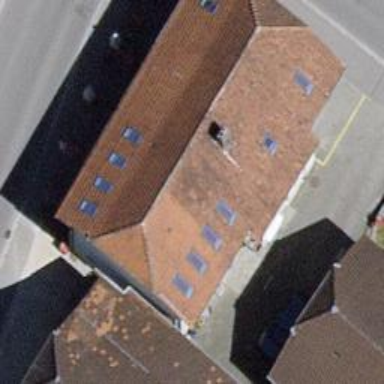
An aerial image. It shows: Restaurant.